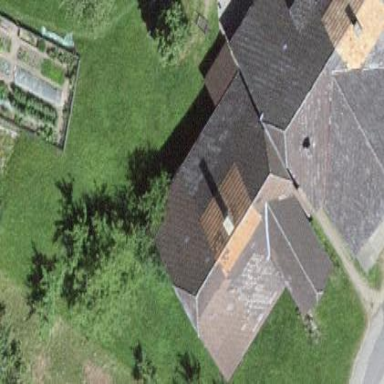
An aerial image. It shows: Farm building.